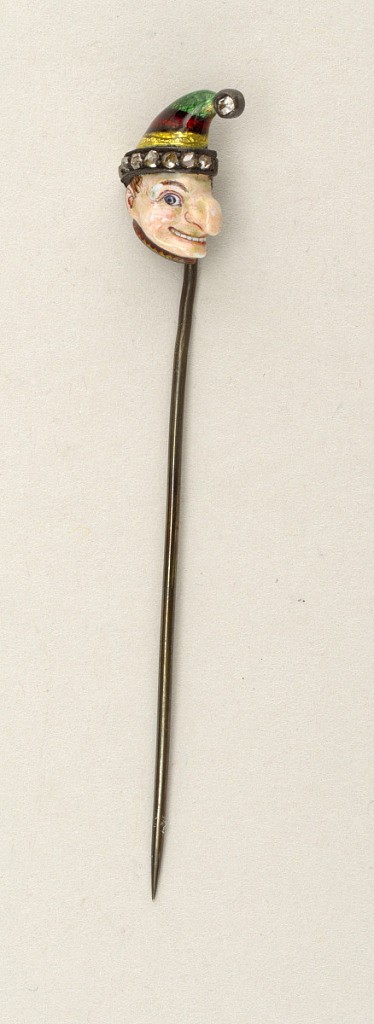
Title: Scarf pin
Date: late 19th century
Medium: Gold, silver, diamonds, enamel
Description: In the form of the head of Punch.  Probably designed by J. Paul Robin.